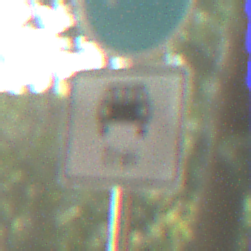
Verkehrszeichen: MehrfachbesetzePersonenkraftwagenFrei
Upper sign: Busssonderstreifen
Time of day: SunriseSunset
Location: Outdoor (Suburban)
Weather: Clear
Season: NotSpecified
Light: Natural